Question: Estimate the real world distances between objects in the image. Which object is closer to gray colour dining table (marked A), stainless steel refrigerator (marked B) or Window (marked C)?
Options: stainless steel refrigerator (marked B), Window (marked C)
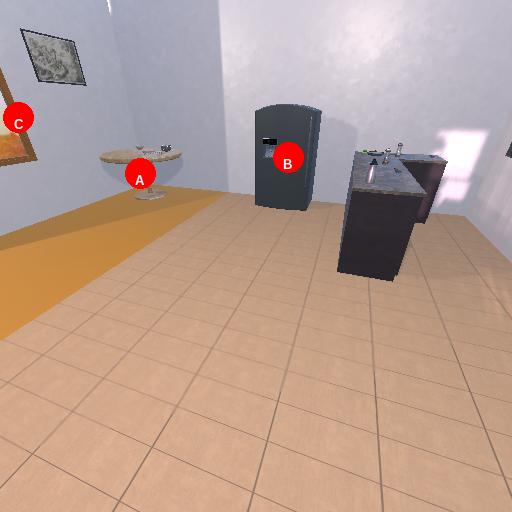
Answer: stainless steel refrigerator (marked B)